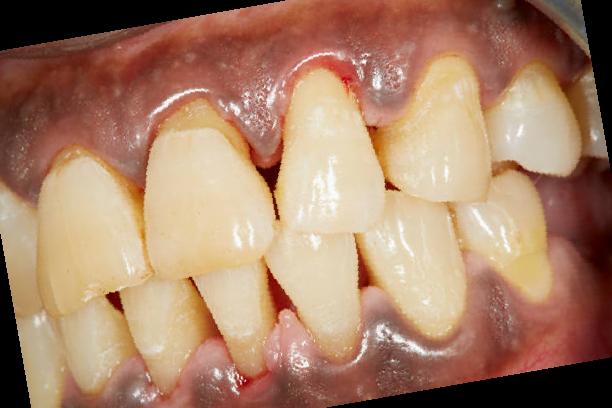
Condition: Calculus